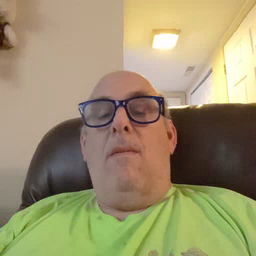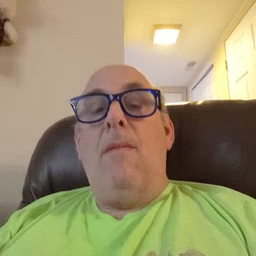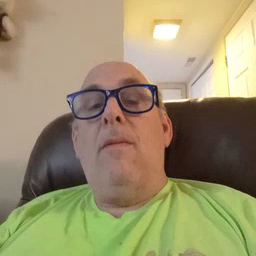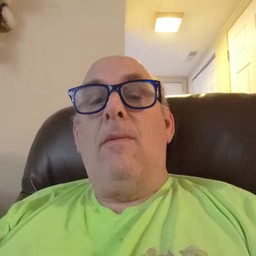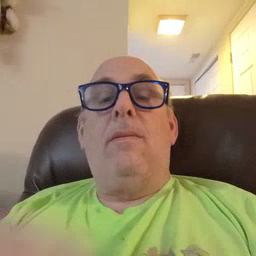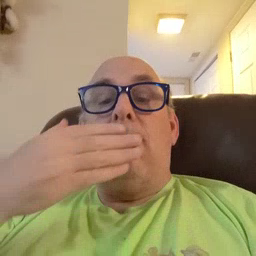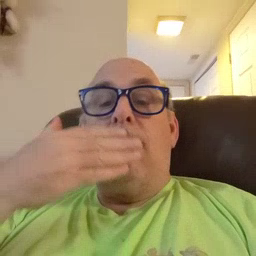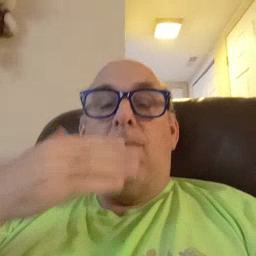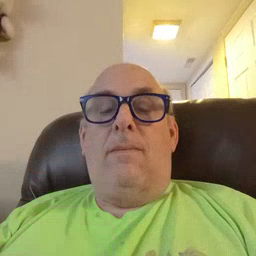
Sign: napkin